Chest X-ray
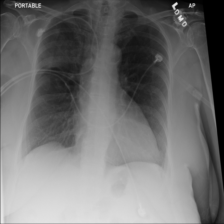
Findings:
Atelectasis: negative
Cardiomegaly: negative
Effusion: negative
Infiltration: positive
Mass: negative
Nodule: negative
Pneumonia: negative
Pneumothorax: negative
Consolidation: negative
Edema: negative
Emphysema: negative
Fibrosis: negative
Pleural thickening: negative
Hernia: negative